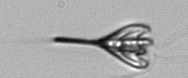
Label: Pyramimonas_longicauda